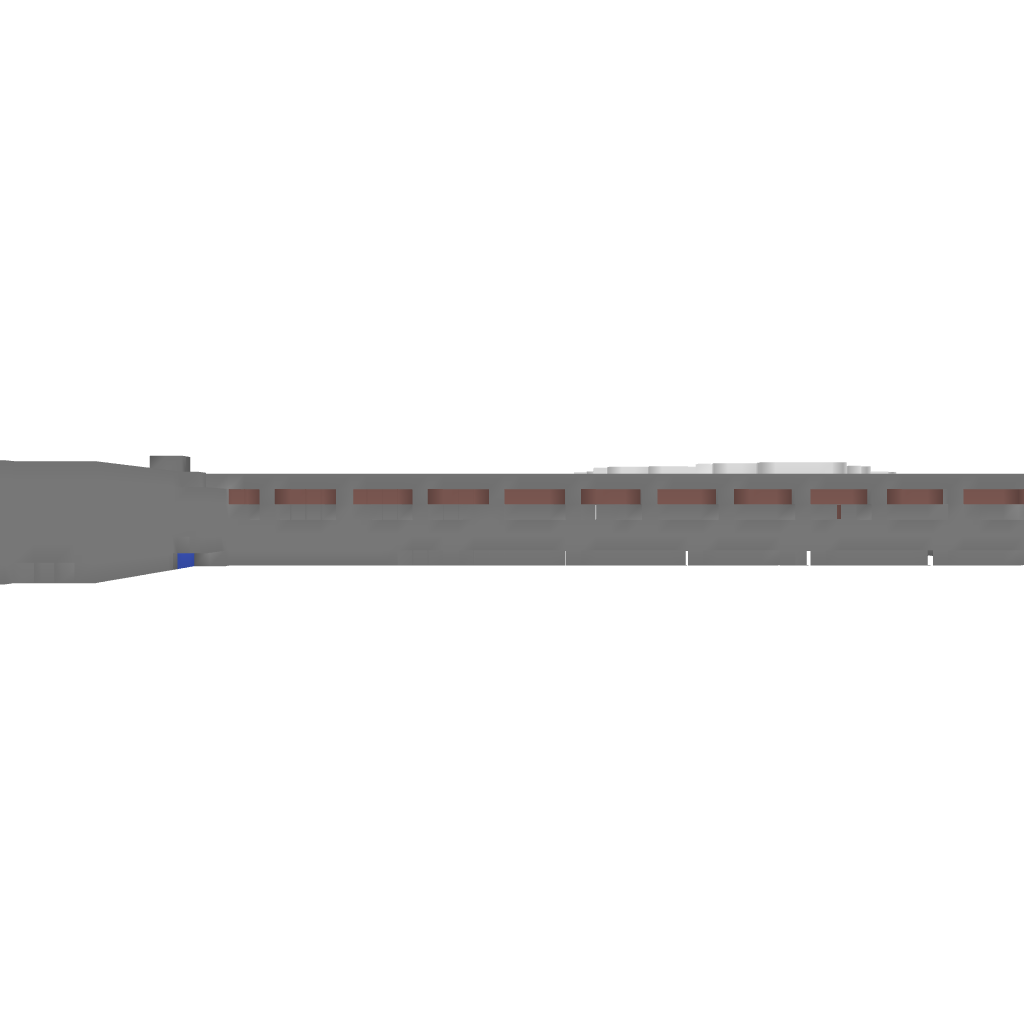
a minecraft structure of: Big jail 24 cells bad low quality